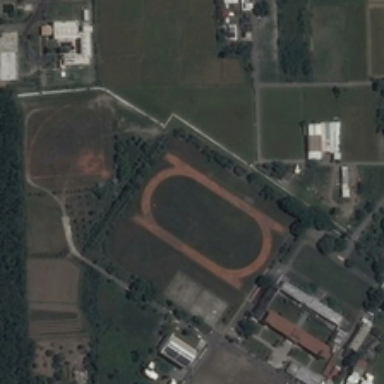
A playground with a baseball field and several buildings are scattered in meadows in a resort .